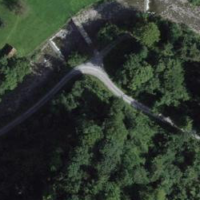
EUNIS habitat code: 41
Species observed at this site:
Angelica sylvestris